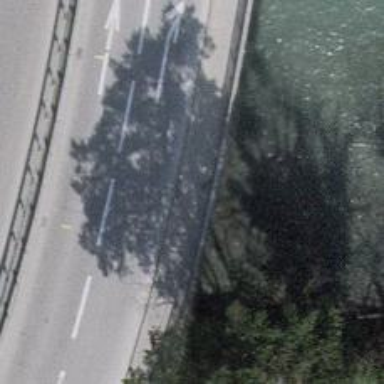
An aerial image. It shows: Sidewalk on asphalt footway bridge.